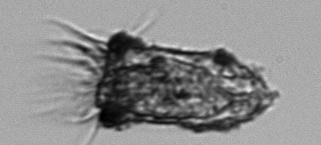
Label: Tintinnopsis